Field crop: maize
Growth stage: 2
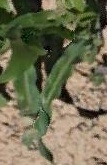
Species: maize